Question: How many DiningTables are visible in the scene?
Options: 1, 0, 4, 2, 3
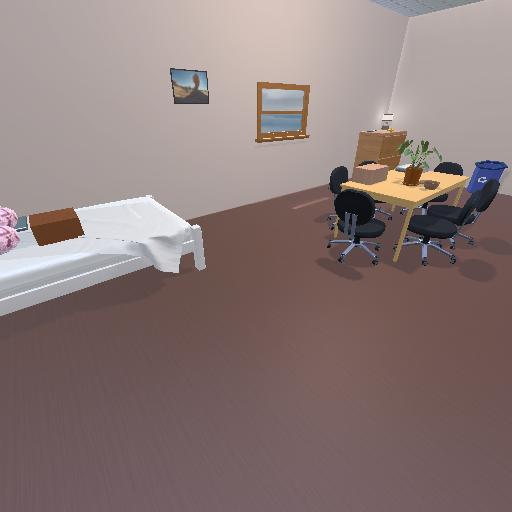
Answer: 1